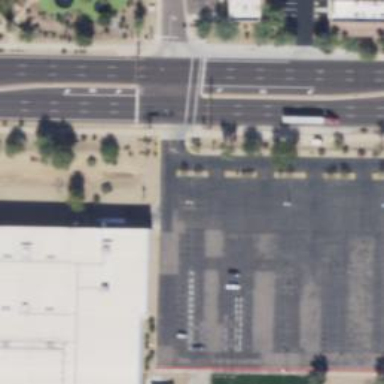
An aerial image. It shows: Solid stop line on the road marking.